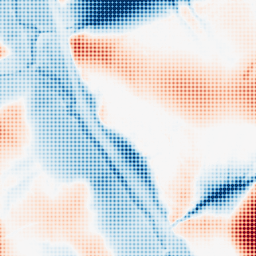
Category: morphological
Decomposition family: tophat_combined
Decomposition parameters: size: 50
Upsampling method: sinc_blackman
Upsampling parameters: scale: 8
kernel_size: 8
Upsampling scale: 8